Interaction volume radius: 5 \u00c5
Interaction volume height: 30 \u00c5
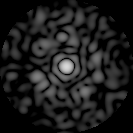
Disorder parameter: 0.8637